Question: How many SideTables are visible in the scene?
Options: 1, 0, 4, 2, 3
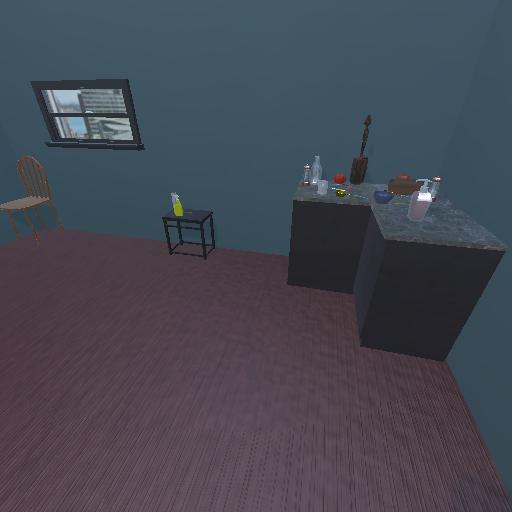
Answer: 1